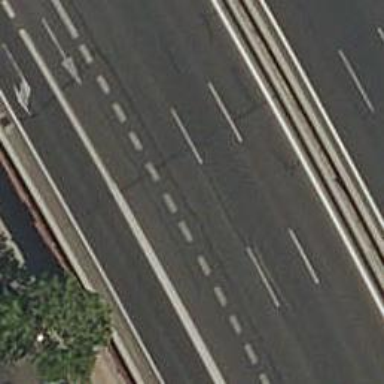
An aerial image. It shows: Motorway link.